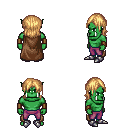
a pixel art fantasy rpg character, male body template, orc, green skin, brown cape, magenta pants, light blonde long bangs hairstyle, leather bracers, metal boots, four views (front, back, left, right), 2x2 character sprite sheet, small pixel art, hard edges, no anti-aliasing